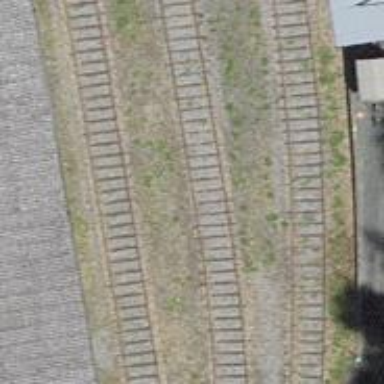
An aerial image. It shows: Single railway spur track.